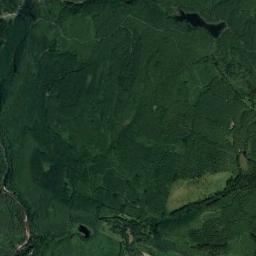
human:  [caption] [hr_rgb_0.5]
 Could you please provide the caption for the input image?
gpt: A large dense mixed dark green and light green forest and there are several lakes and a curved road in the forest .

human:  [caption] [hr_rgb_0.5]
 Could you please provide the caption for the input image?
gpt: The forest has a lot of dense dark green trees and a clearing and some lakes are surrounded by the forest .

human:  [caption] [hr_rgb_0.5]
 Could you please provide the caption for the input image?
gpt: There are several bare lands in this forest .

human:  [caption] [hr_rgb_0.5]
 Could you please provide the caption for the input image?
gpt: The forest is on the grass next to the lake .

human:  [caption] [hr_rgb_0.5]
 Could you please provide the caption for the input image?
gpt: A forest with many green trees .